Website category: auto
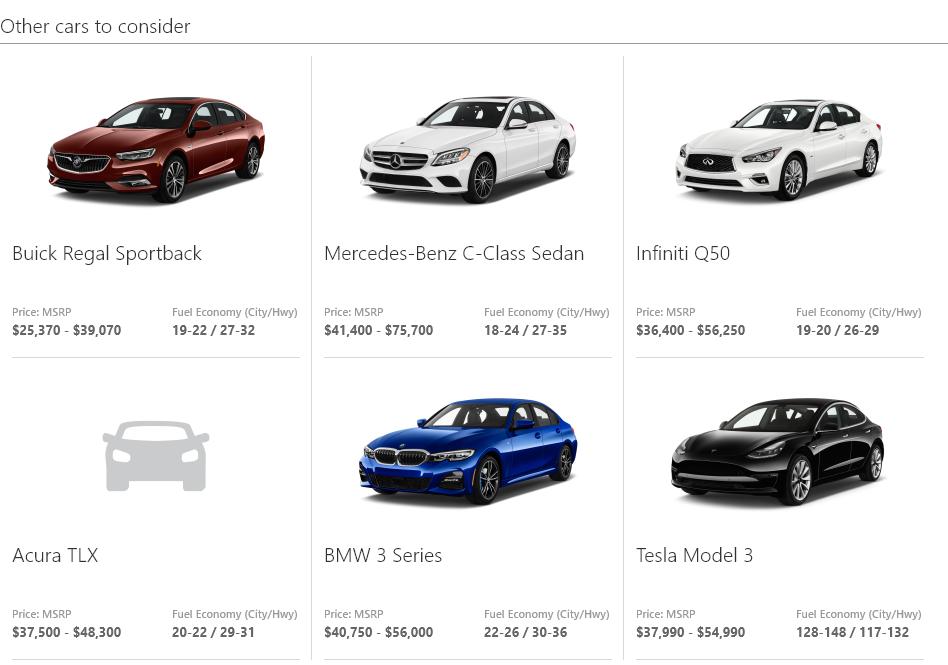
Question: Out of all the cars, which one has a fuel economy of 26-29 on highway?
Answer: Infiniti Q50

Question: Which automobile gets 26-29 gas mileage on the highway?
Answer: Infiniti Q50

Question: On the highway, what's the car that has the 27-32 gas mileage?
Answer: Buick Regal Sportback

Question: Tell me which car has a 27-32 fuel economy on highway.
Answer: Buick Regal Sportback